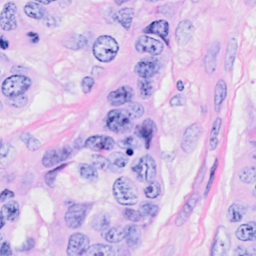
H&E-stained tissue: Breast